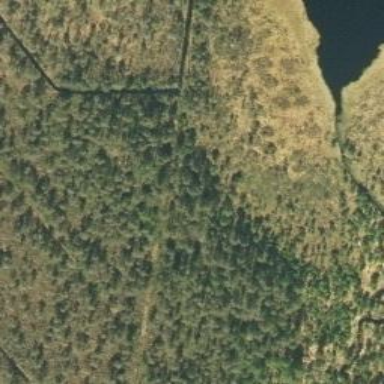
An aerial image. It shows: Woodland consisting mainly of needle-leaved trees.